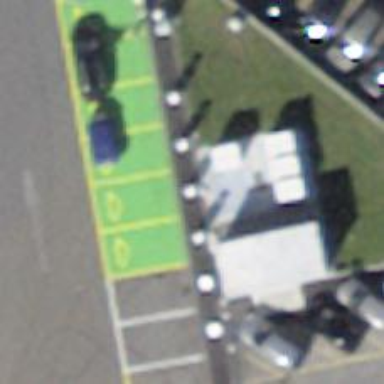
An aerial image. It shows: Charging station.